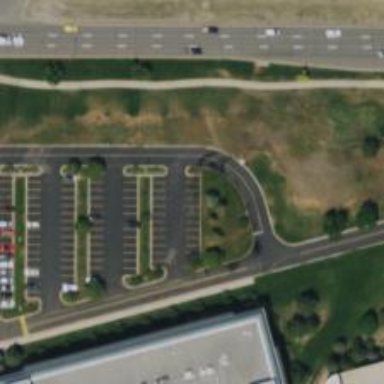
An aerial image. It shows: Parking space is available.